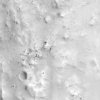
Label: not_dusty